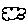
Label: cloud